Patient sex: F
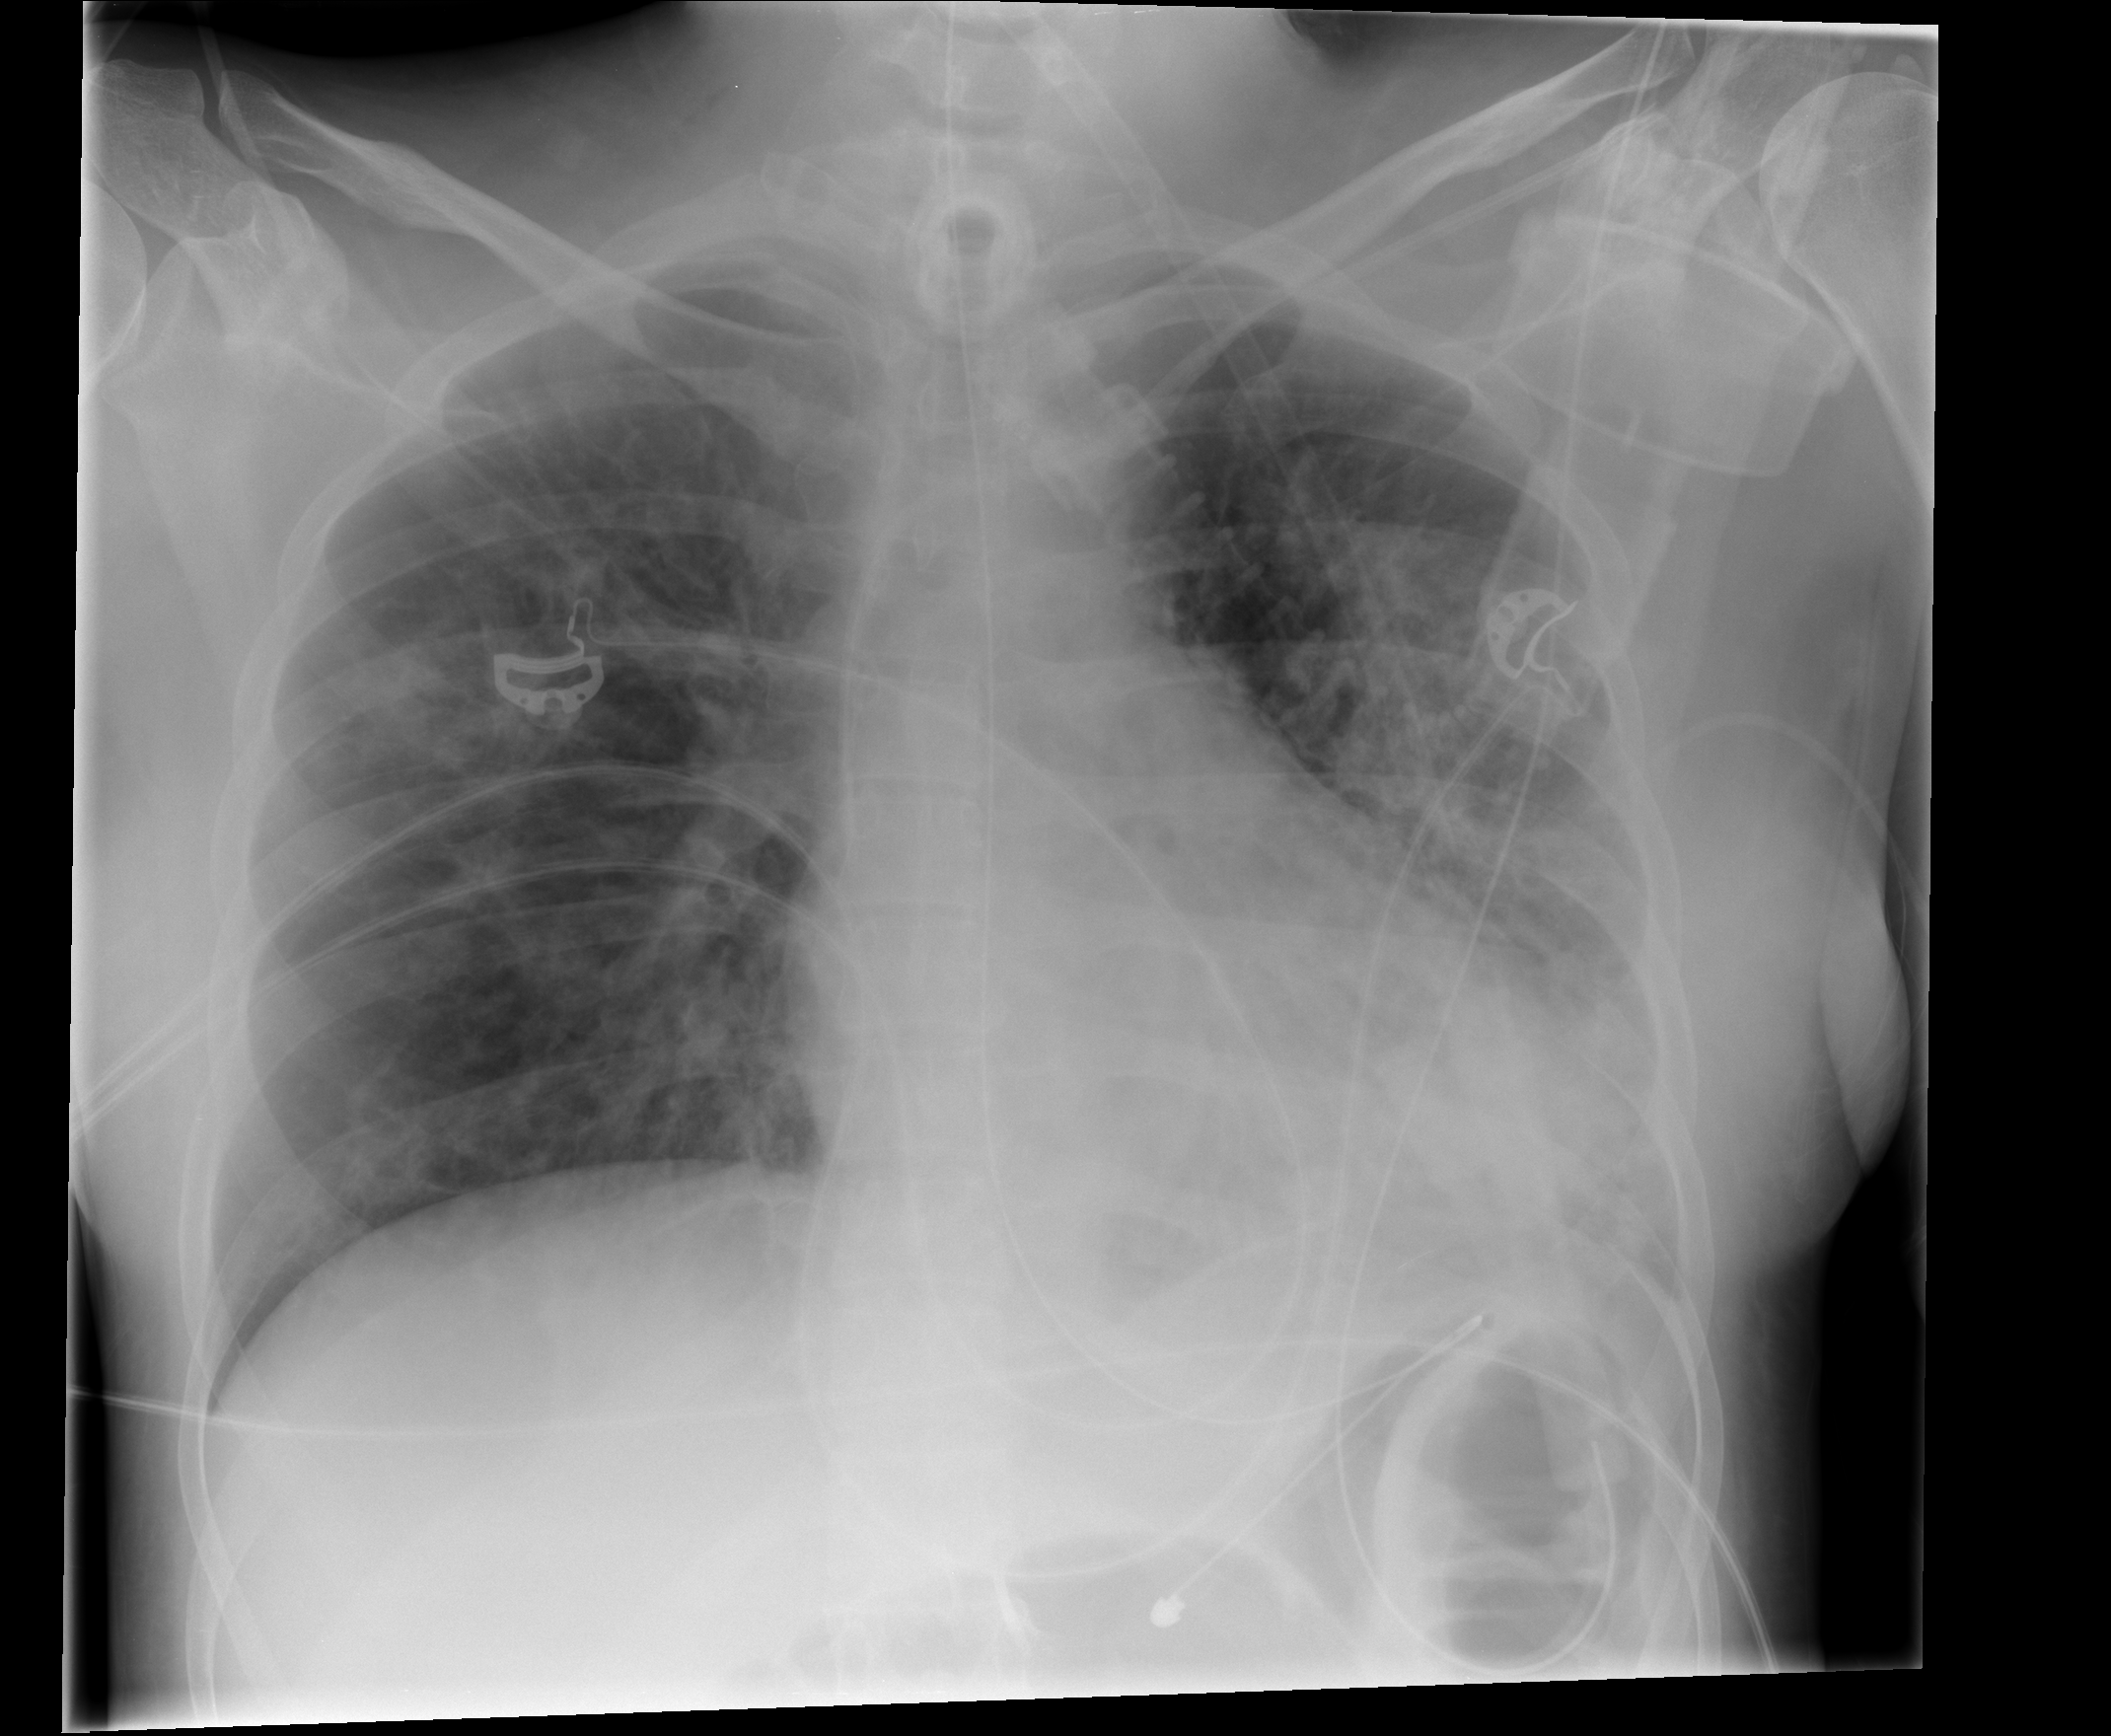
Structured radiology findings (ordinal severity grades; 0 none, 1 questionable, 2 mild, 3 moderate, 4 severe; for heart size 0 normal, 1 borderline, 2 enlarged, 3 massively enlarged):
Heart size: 2
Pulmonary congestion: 2
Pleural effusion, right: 0
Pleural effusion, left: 2
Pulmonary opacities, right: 3
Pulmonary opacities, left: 3
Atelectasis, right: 2
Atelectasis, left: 3